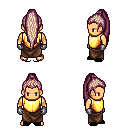
a pixel art fantasy rpg character, male body template, human, tanned skin, gold chest armor, robe skirt, white blonde extra-long topknot hairstyle, metal gloves, black slippers, four views (front, back, left, right), 2x2 character sprite sheet, small pixel art, hard edges, no anti-aliasing